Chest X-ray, AP view. Patient: 21 years old, sex M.
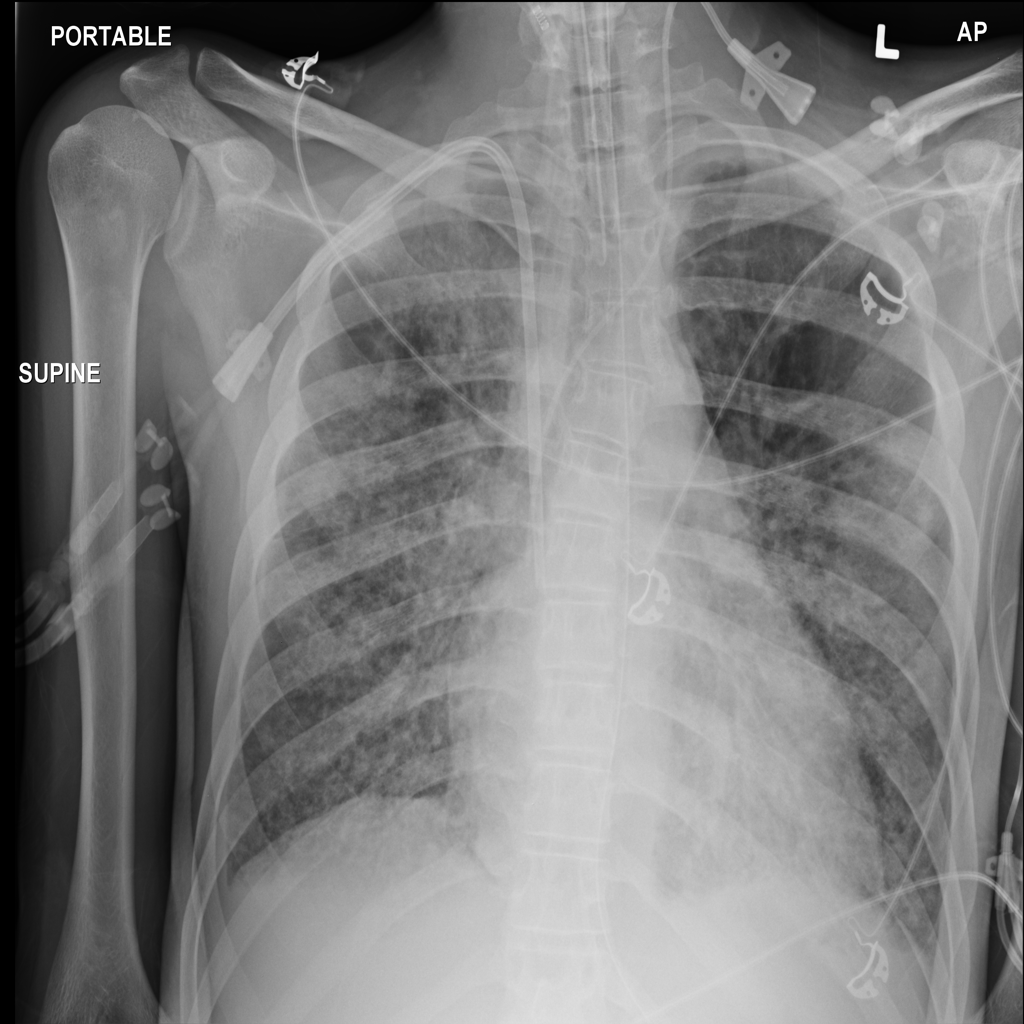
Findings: Nodule